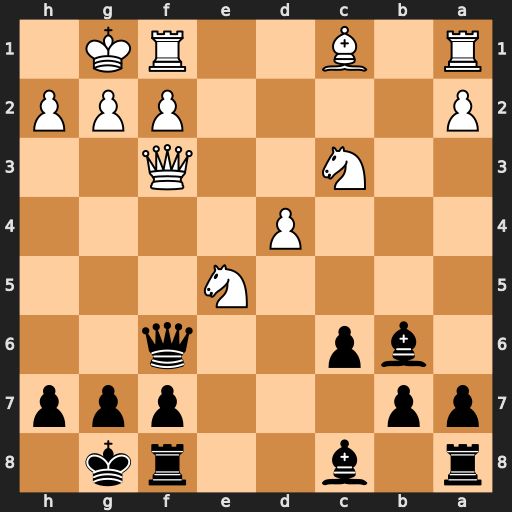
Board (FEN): r1b2rk1/pp3ppp/1bp2q2/4N3/3P4/2N2Q2/P4PPP/R1B2RK1
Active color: b
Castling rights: -
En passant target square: -
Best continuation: Bxd4 Qxf6 gxf6